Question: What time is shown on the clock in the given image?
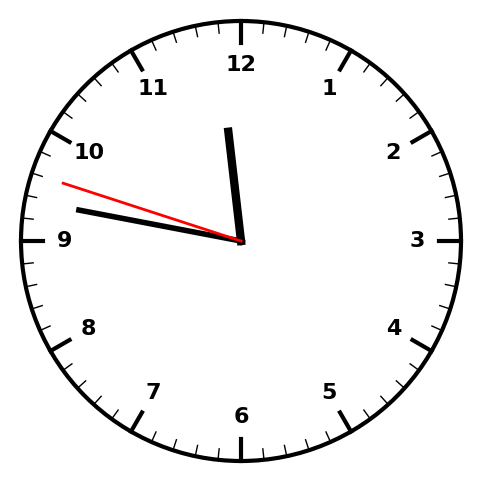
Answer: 11:46:48